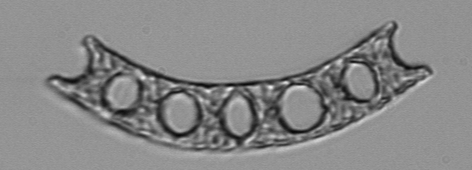
Label: Eucampia